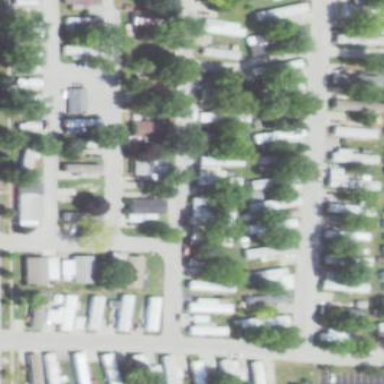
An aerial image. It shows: Residential neighbourhood known as trailer park.